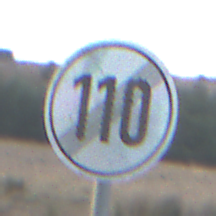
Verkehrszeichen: EndeGeschwindigkeit110
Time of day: SunriseSunset
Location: Outdoor (Nature)
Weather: Clear
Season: Winter
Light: Natural